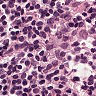
Metastatic tissue present: no